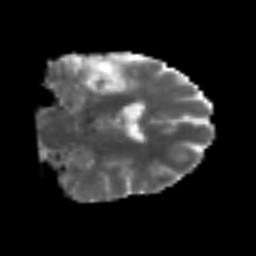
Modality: MD
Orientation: coronal
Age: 49
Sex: male
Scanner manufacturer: siemens
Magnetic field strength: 3 T
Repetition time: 6.1 s
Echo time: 0.101 s